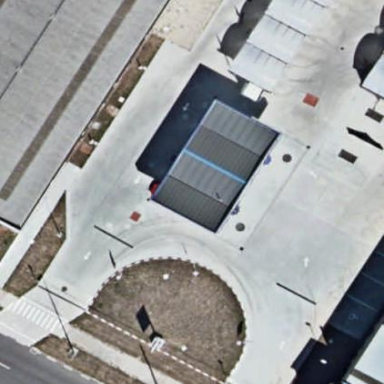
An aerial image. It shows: Flat roof retail building.